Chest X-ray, AP view. Patient: 45 years old, sex M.
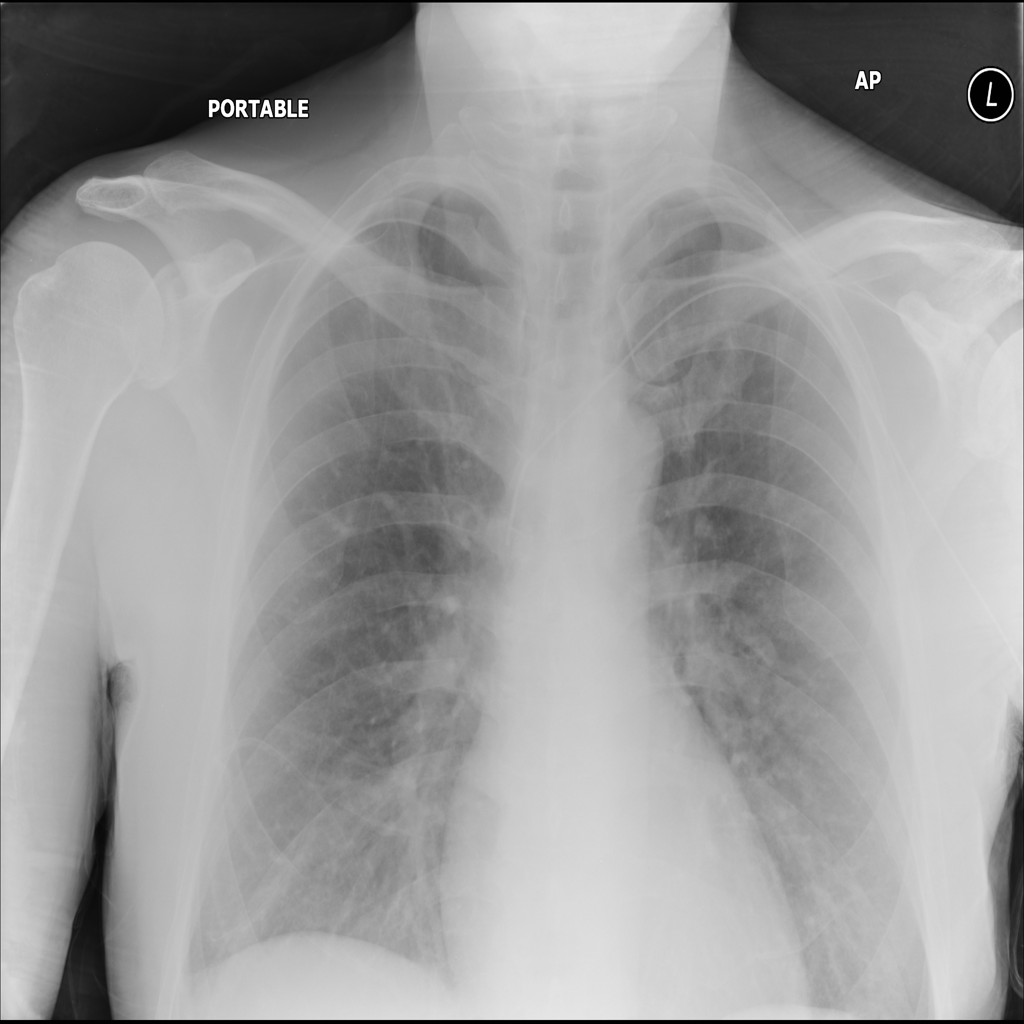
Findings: No Finding